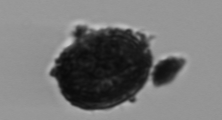
Label: Thalassiosira_TAG_external_detritus